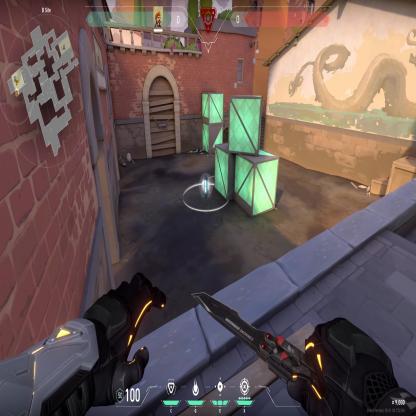
Label: planted spike